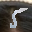
Label: 5